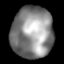
Tissue: lung
Cell type: Epithelial cells
Senescence score: 0.1528
Nuclear area (px): 2104
Mean DAPI intensity: 137.34